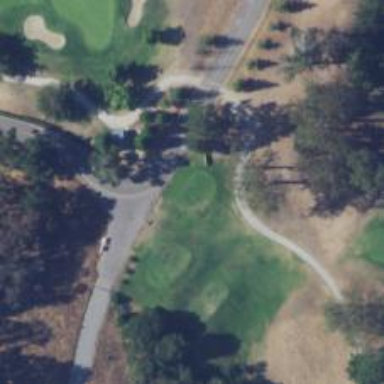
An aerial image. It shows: Golf tee.